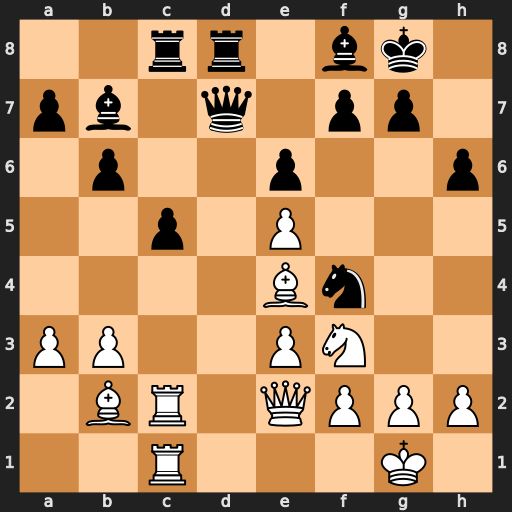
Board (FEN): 2rr1bk1/pb1q1pp1/1p2p2p/2p1P3/4Bn2/PP2PN2/1BR1QPPP/2R3K1
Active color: w
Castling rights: -
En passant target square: -
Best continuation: exf4 Bxe4 Qxe4